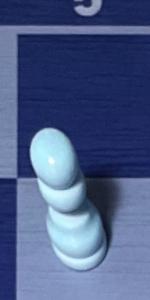
Label: Pawn_White